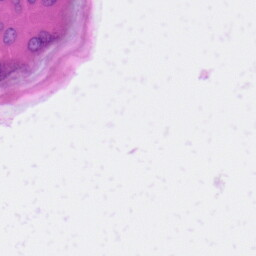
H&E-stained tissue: Skin